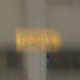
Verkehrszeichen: UmleitungswegweiserRechtsweisend
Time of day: Midday
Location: Roofed (Urban)
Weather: Overcast
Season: NotSpecified
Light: Artificial